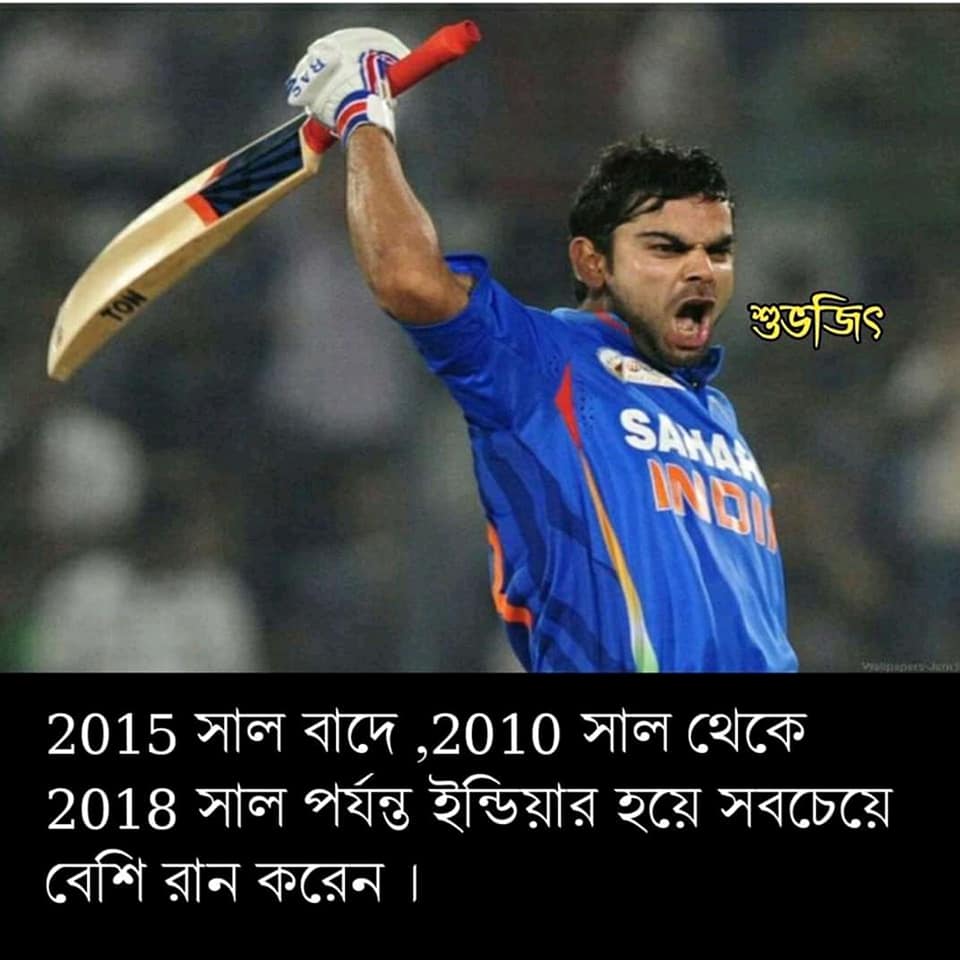
Caption:  2015  সাল বাদ,  2010 সাল থেকে 2018 সাল পর্যন্ত ইন্ডিয়ার হয়ে সবচেয়ে বেশি রান করেন ।
Label: non-hate